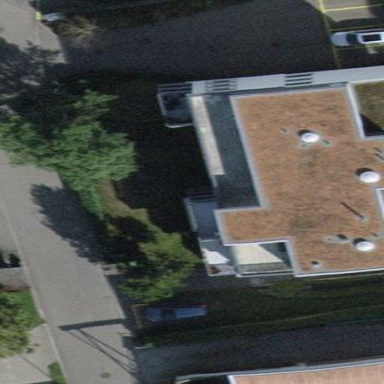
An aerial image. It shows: Balcony as part of building.